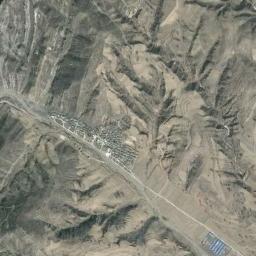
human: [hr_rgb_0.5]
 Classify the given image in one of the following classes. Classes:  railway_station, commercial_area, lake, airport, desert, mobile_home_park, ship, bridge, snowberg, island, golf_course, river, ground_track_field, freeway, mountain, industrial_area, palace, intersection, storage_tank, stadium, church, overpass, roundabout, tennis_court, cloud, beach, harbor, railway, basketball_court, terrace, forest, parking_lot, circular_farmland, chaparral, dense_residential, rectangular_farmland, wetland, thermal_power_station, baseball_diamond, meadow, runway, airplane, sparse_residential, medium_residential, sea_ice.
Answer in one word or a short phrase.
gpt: mountain